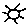
Label: sun